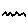
Label: zigzag